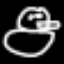
Label: frog